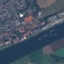
Label: River